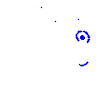
Particle: pion